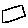
Label: square